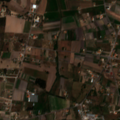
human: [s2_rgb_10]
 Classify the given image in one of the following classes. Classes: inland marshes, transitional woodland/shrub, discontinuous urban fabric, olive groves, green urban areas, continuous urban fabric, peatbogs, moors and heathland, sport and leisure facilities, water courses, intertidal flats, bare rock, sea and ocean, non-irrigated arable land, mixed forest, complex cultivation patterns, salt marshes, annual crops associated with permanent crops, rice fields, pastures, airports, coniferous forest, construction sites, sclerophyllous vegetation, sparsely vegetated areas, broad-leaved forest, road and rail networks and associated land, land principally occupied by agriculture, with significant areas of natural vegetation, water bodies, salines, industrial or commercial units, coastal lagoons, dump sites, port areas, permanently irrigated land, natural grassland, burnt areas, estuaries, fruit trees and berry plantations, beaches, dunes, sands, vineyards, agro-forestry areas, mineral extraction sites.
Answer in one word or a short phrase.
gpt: continuous urban fabric